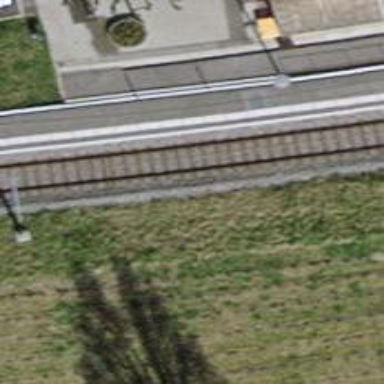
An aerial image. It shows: Stop position for public transport on the railway.